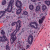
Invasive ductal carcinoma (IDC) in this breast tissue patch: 0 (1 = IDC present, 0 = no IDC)